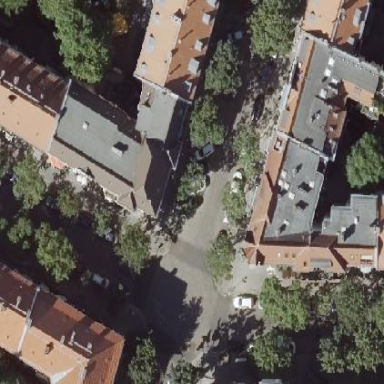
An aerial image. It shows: Hipped roof apartment building.